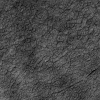
Atmospheric dust classification: not_dusty